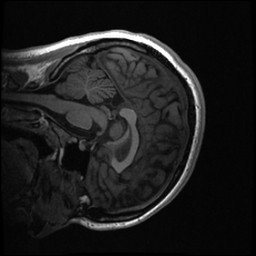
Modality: T1w
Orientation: sagittal